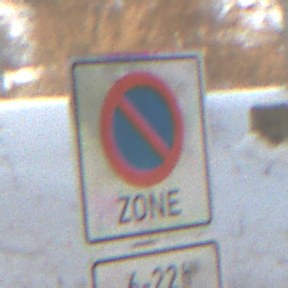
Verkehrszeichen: BeginnEingeschraenktesHalteverbotZone
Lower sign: ZeitangabenMitBeschraenkungAufWochentage4
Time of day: MorningAfternoon
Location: Roofed (Suburban)
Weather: PartlyCloudy
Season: Winter
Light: Natural